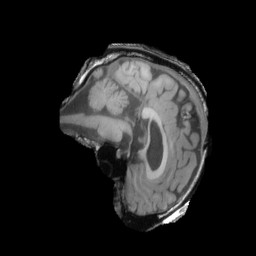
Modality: T1w
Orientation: sagittal
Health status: ill
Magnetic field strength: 3 T